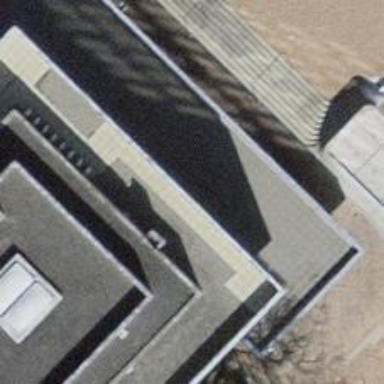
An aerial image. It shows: Courthouse.